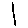
Label: line